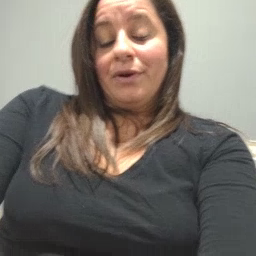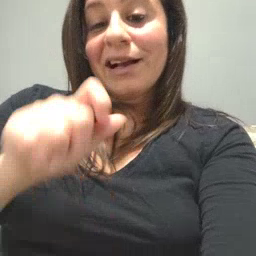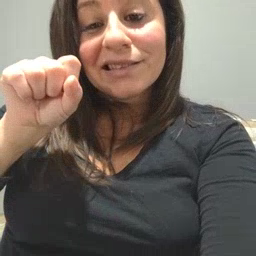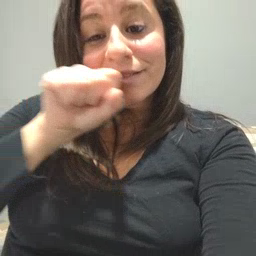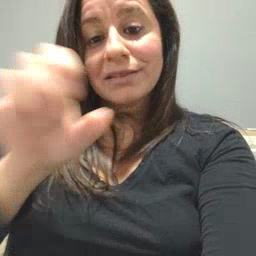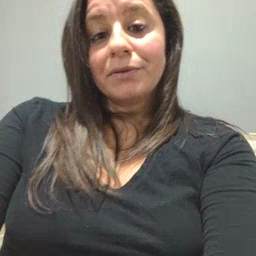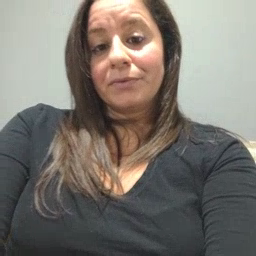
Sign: carrot